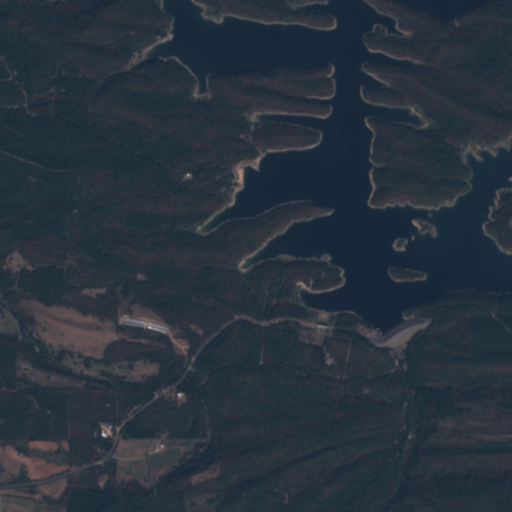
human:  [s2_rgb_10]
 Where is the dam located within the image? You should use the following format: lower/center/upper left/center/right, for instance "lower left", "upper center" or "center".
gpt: The dam is located in the lower right of the image.
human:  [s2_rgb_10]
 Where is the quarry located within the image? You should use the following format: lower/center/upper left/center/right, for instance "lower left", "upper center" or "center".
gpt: There is no quarry in the image.